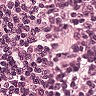
Metastatic tissue present: no